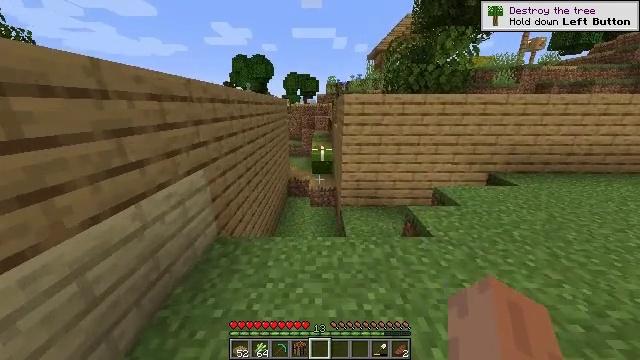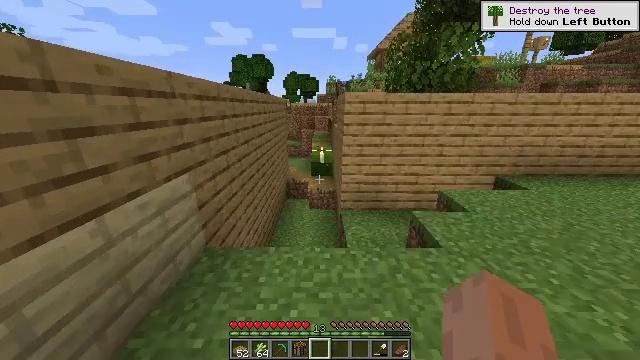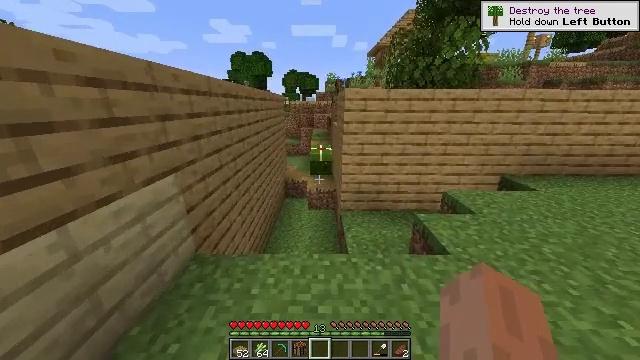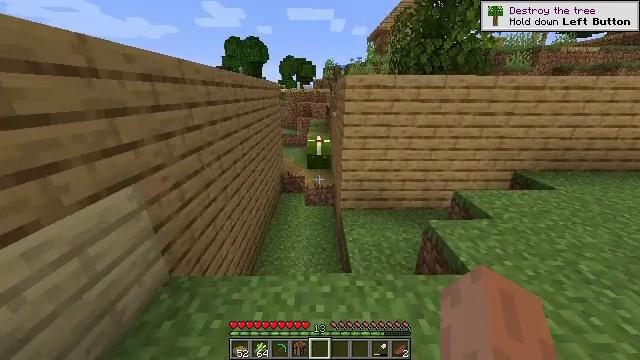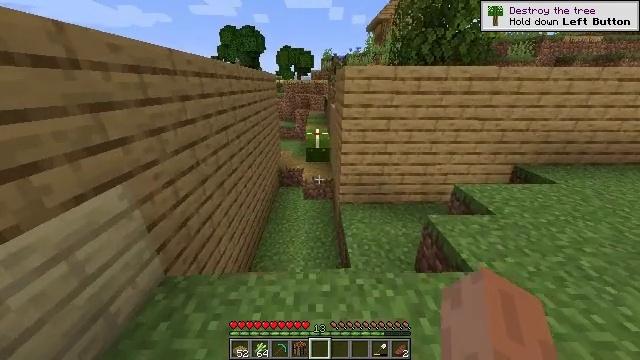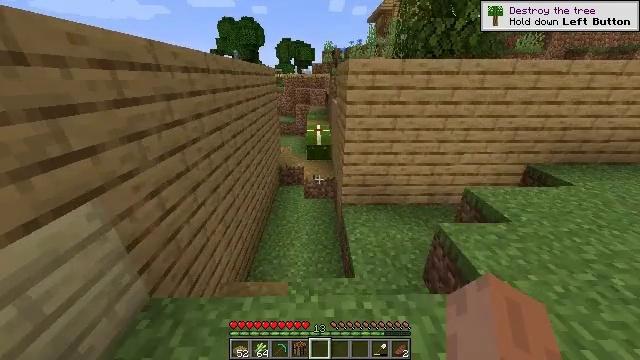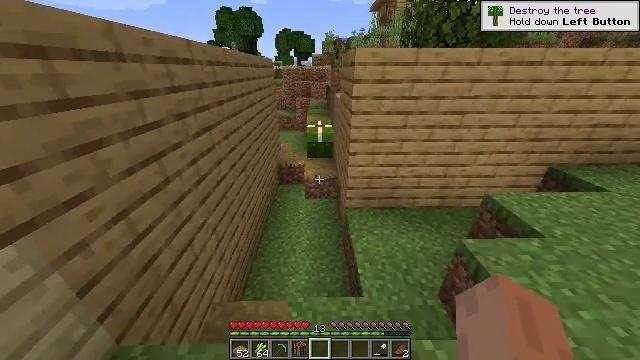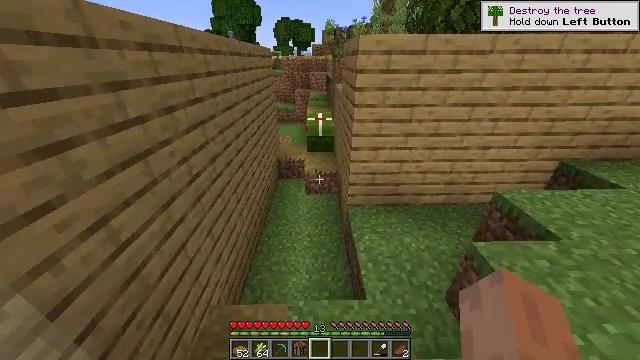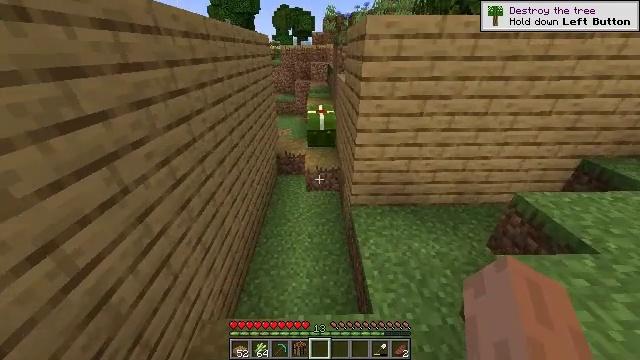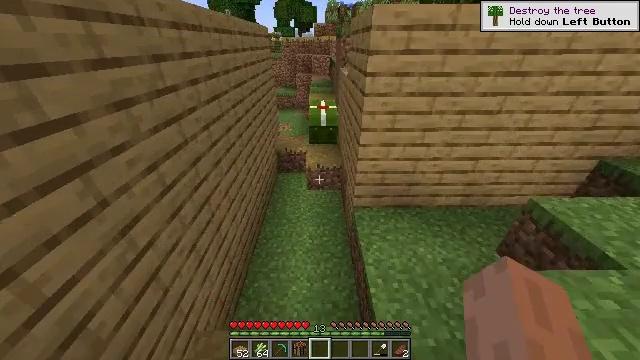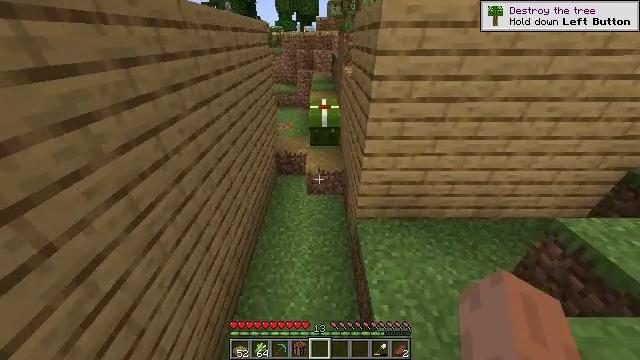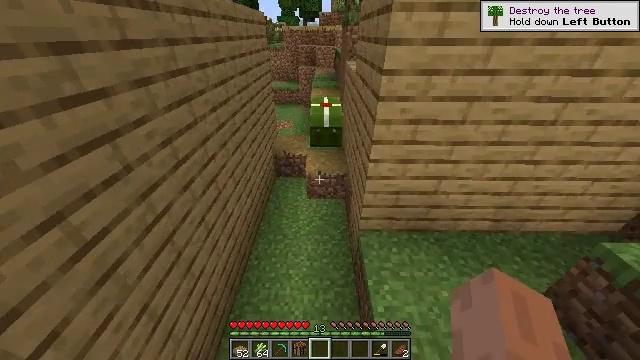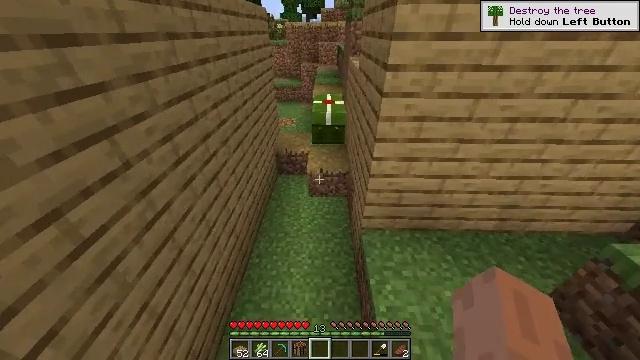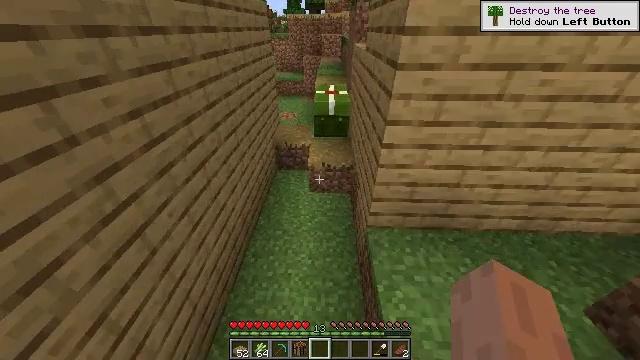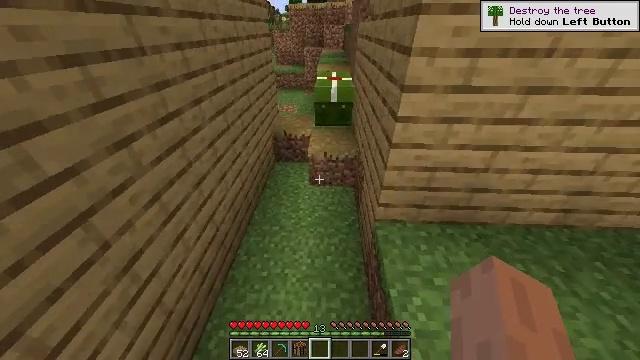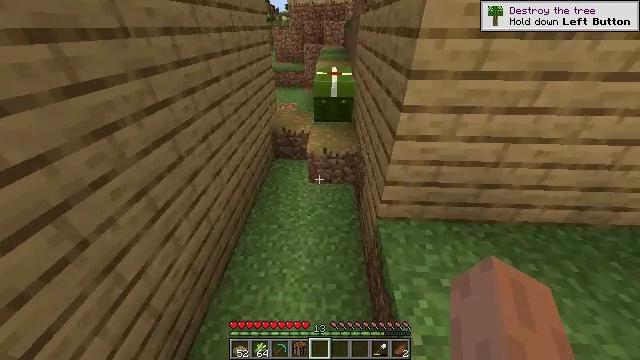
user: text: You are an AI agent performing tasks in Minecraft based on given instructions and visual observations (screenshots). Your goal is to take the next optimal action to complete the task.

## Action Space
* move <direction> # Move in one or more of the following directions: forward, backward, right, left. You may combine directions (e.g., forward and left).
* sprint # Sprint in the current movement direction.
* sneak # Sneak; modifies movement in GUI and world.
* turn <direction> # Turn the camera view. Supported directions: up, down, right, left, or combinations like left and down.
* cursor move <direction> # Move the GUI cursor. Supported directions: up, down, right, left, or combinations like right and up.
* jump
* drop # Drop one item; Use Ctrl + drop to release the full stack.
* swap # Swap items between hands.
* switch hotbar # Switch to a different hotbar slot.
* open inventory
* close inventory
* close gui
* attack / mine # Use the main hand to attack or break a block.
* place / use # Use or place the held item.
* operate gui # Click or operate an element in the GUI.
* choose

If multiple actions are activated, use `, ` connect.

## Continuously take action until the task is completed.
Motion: motion action
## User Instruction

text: Craft some white carpet with wool.
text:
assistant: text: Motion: move forward, sprint
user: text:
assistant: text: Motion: move forward, sprint
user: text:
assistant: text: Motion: move forward, sprint, turn down
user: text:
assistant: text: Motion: move forward, sprint, turn down
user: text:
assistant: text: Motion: move forward, sprint, turn down
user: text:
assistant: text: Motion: move forward, sprint, turn down
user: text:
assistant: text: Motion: move forward, sprint, turn down
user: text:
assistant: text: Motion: move forward, sprint, turn down
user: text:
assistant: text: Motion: move forward, sprint, turn down
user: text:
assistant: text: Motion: move forward, sprint
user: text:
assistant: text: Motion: move forward, sprint
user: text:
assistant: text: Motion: move forward, sprint
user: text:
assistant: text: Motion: move forward, sprint
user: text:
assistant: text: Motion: move forward, sprint
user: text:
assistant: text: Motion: move forward, sprint
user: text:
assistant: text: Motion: move forward, sprint
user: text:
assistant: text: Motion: move forward, sprint
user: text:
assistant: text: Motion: move forward, sprint
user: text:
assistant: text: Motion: move forward, sprint, turn left
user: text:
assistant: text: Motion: move forward, sprint
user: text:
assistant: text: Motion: move forward, sprint
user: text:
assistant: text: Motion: move forward, sprint
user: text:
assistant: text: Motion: move forward, sprint
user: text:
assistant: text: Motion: move forward, sprint, turn up
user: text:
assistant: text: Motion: move forward, sprint, turn left and up
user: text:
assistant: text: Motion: move forward, sprint, turn left and up
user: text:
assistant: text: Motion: move forward, sprint, turn left and up
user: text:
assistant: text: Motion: move forward, sprint, turn left and up
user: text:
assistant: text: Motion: move forward, sprint, turn left and up
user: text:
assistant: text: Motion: move forward, sprint